Question:
I'm building an application that allows the manufacturer to enter the specification of the car. Now, let's say that I enter the name of the car (stored in Car table), *type of the engine (stored in the table specified for that type of the engine)
each engine must be stored in a separate table since the structure of engine tables is different. For instance, if the engine of the car is 4 Cyl, it must be stored in 4 Cyl table.
In the application, there is a feature that allows the manufacturer to go back and modify/view the car specification. In this feature, when he/she clicks "view car", the 4 Cyl car shows up with its own specification, 6 Cyl car with its own specification, and so on. Now, the issue is when I retrieve the data, how can I assign the correct engine object to each car.
Can I use any design pattern to solve this issue?
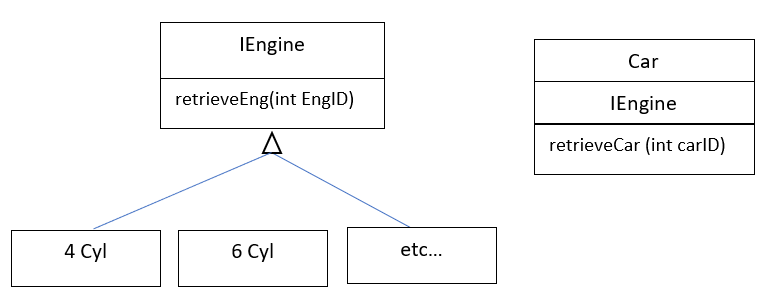
Answer: I think your problem is among those very common ones that require to use Abstract Factory Design Pattern to solve them.
The abstract factory pattern offers an interface to encapsulate several factories that have a shared theme or you can say that abstract factory is a super factory working as an abstraction of other factories.
The following code may help solving your problem. You can modify the code to work properly for your application.
Now, you need to build your concrete classes: Car, 4Cyl, 6Cyl, and 8Cyl classes. After that, you need to build a factory class for each engine + the car itself:
- - - Factory for 8Cyl + Car, and so on if you have more types of engine.'''
public class Car
{
private int _id;
public Car(int id)
{
_id = id;
}
public Car retrieveCar()
{
return new Car(_id);
}
}
'''
the following is an interface for the engines:
'''
public interface IEngine
{
IEngine retrieveEngine();
}
'''
Then, we need to write concrete class for each engine type:
'''
public class FourCyl : IEngine
{
private int _id = 0;
public FourCyl(int id)
{
_id = id;
}
public IEngine retrieveEngine()
{
return new FourCyl(_id);
}
}
public class SixCyl : IEngine
{
private int _id = 0;
public SixCyl(int id)
{
_id = id;
}
public IEngine retrieveEngine()
{
return new SixCyl(_id);
}
}
public class EightCyl : IEngine
{
private int _id =0;
public EightCyl(int id)
{
_id = id;
}
public IEngine retrieveEngine()
{
return new EightCyl(_id);
}
}
'''
you can replace the code of creating new object such as "" by writing your own code that retrieves data from your database.
Now, we need to write the code for the abstract factory:
'''
interface ICarFactory
{
Car car();
IEngine engine();
}
'''
Then, we need to list or write all factories classes:
'''
class FourCylCarFactory : ICarFactory
{
private int _carId;
private int _engineId;
public FourCylCarFactory(int carID, int engineID)
{
_carId = carID;
_engineId = engineID;
}
public Car car()
{
Car carObject = new Car(_carId);
return carObject.retrieveCar();
}
public IEngine engine()
{
FourCyl engineObject = new FourCyl(_engineId);
return engineObject.retrieveEngine();
}
}
class SixCylCarFactory : ICarFactory
{
private int _carId;
private int _engineId;
public SixCylCarFactory(int carID, int engineID)
{
_carId = carID;
_engineId = engineID;
}
public Car car()
{
Car carObject = new Car(_carId);
return carObject.retrieveCar();
}
public IEngine engine()
{
SixCyl engineObject = new SixCyl(_engineId);
return engineObject.retrieveEngine();
}
}
class EightCylCarFactory : ICarFactory
{
private int _carId;
private int _engineId;
public EightCylCarFactory(int carID, int engineID)
{
_carId = carID;
_engineId = engineID;
}
public Car car()
{
Car carObject = new Car(_carId);
return carObject.retrieveCar();
}
public IEngine engine()
{
EightCyl engineObject = new EightCyl(_engineId);
return engineObject.retrieveEngine();
}
}
'''
Finally, after creating the factories, you can start using them by creating your cars such as the following code:
'''
class CarSystem
{
public void createCar(int carID, int engineID)
{
ICarFactory carFactory = new EightCylCarFactory(carID, engineID);
Car car = carFactory.car();
IEngine engine = carFactory.engine();
}
}
'''
In this way, the polymorphism is applied in a good manner, and you can create new factory for each new engine type will appear in the future in order to easily keep the commitment to many OO principles such as OCP principle (Open/Closed Principle) open to extend/add and close to change.